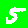
Digit: 5